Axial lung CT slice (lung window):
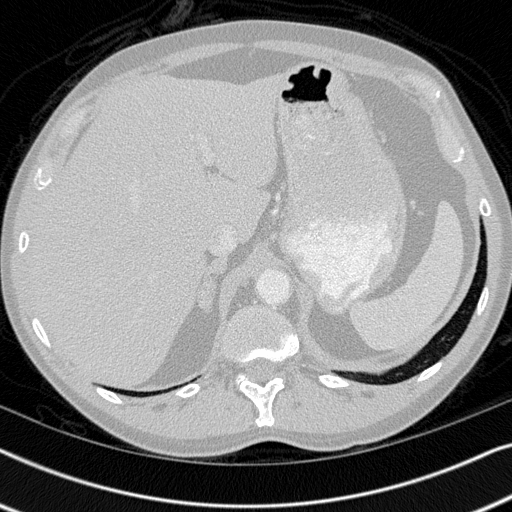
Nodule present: no